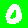
Digit: 0